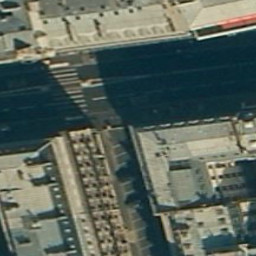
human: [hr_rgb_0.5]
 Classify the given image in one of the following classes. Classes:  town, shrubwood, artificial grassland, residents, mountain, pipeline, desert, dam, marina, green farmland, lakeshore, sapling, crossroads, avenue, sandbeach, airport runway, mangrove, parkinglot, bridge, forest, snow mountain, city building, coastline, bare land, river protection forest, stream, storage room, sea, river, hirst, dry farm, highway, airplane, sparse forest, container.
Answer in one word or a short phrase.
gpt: city building